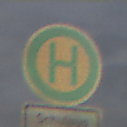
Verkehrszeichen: Haltestelle
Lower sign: ZeitangabenMitBeschraenkungAufWochentage5
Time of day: SunriseSunset
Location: Outdoor (Suburban)
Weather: PartlyCloudy
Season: NotSpecified
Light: Natural